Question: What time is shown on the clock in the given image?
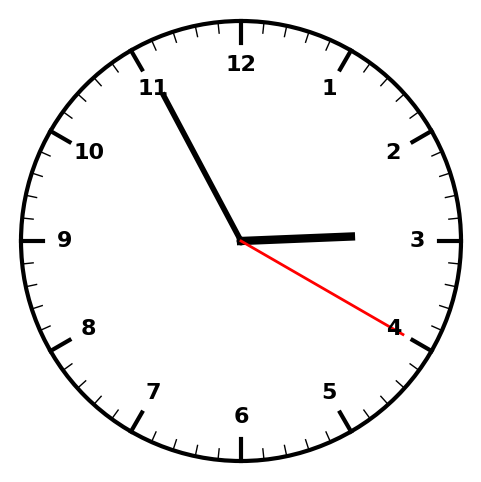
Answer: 02:55:20